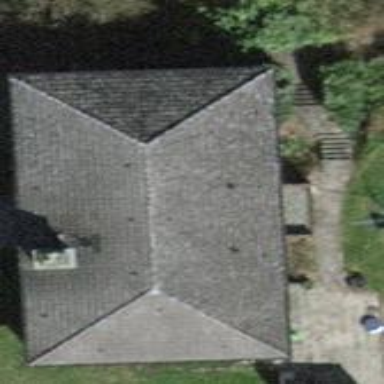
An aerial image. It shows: Building with tile roof.